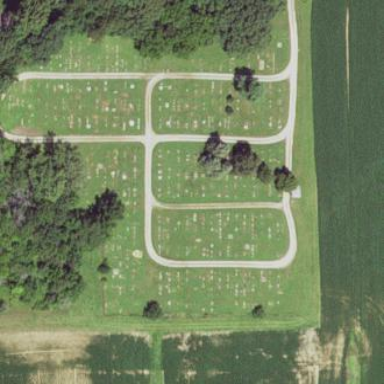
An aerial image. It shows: Cemetery.